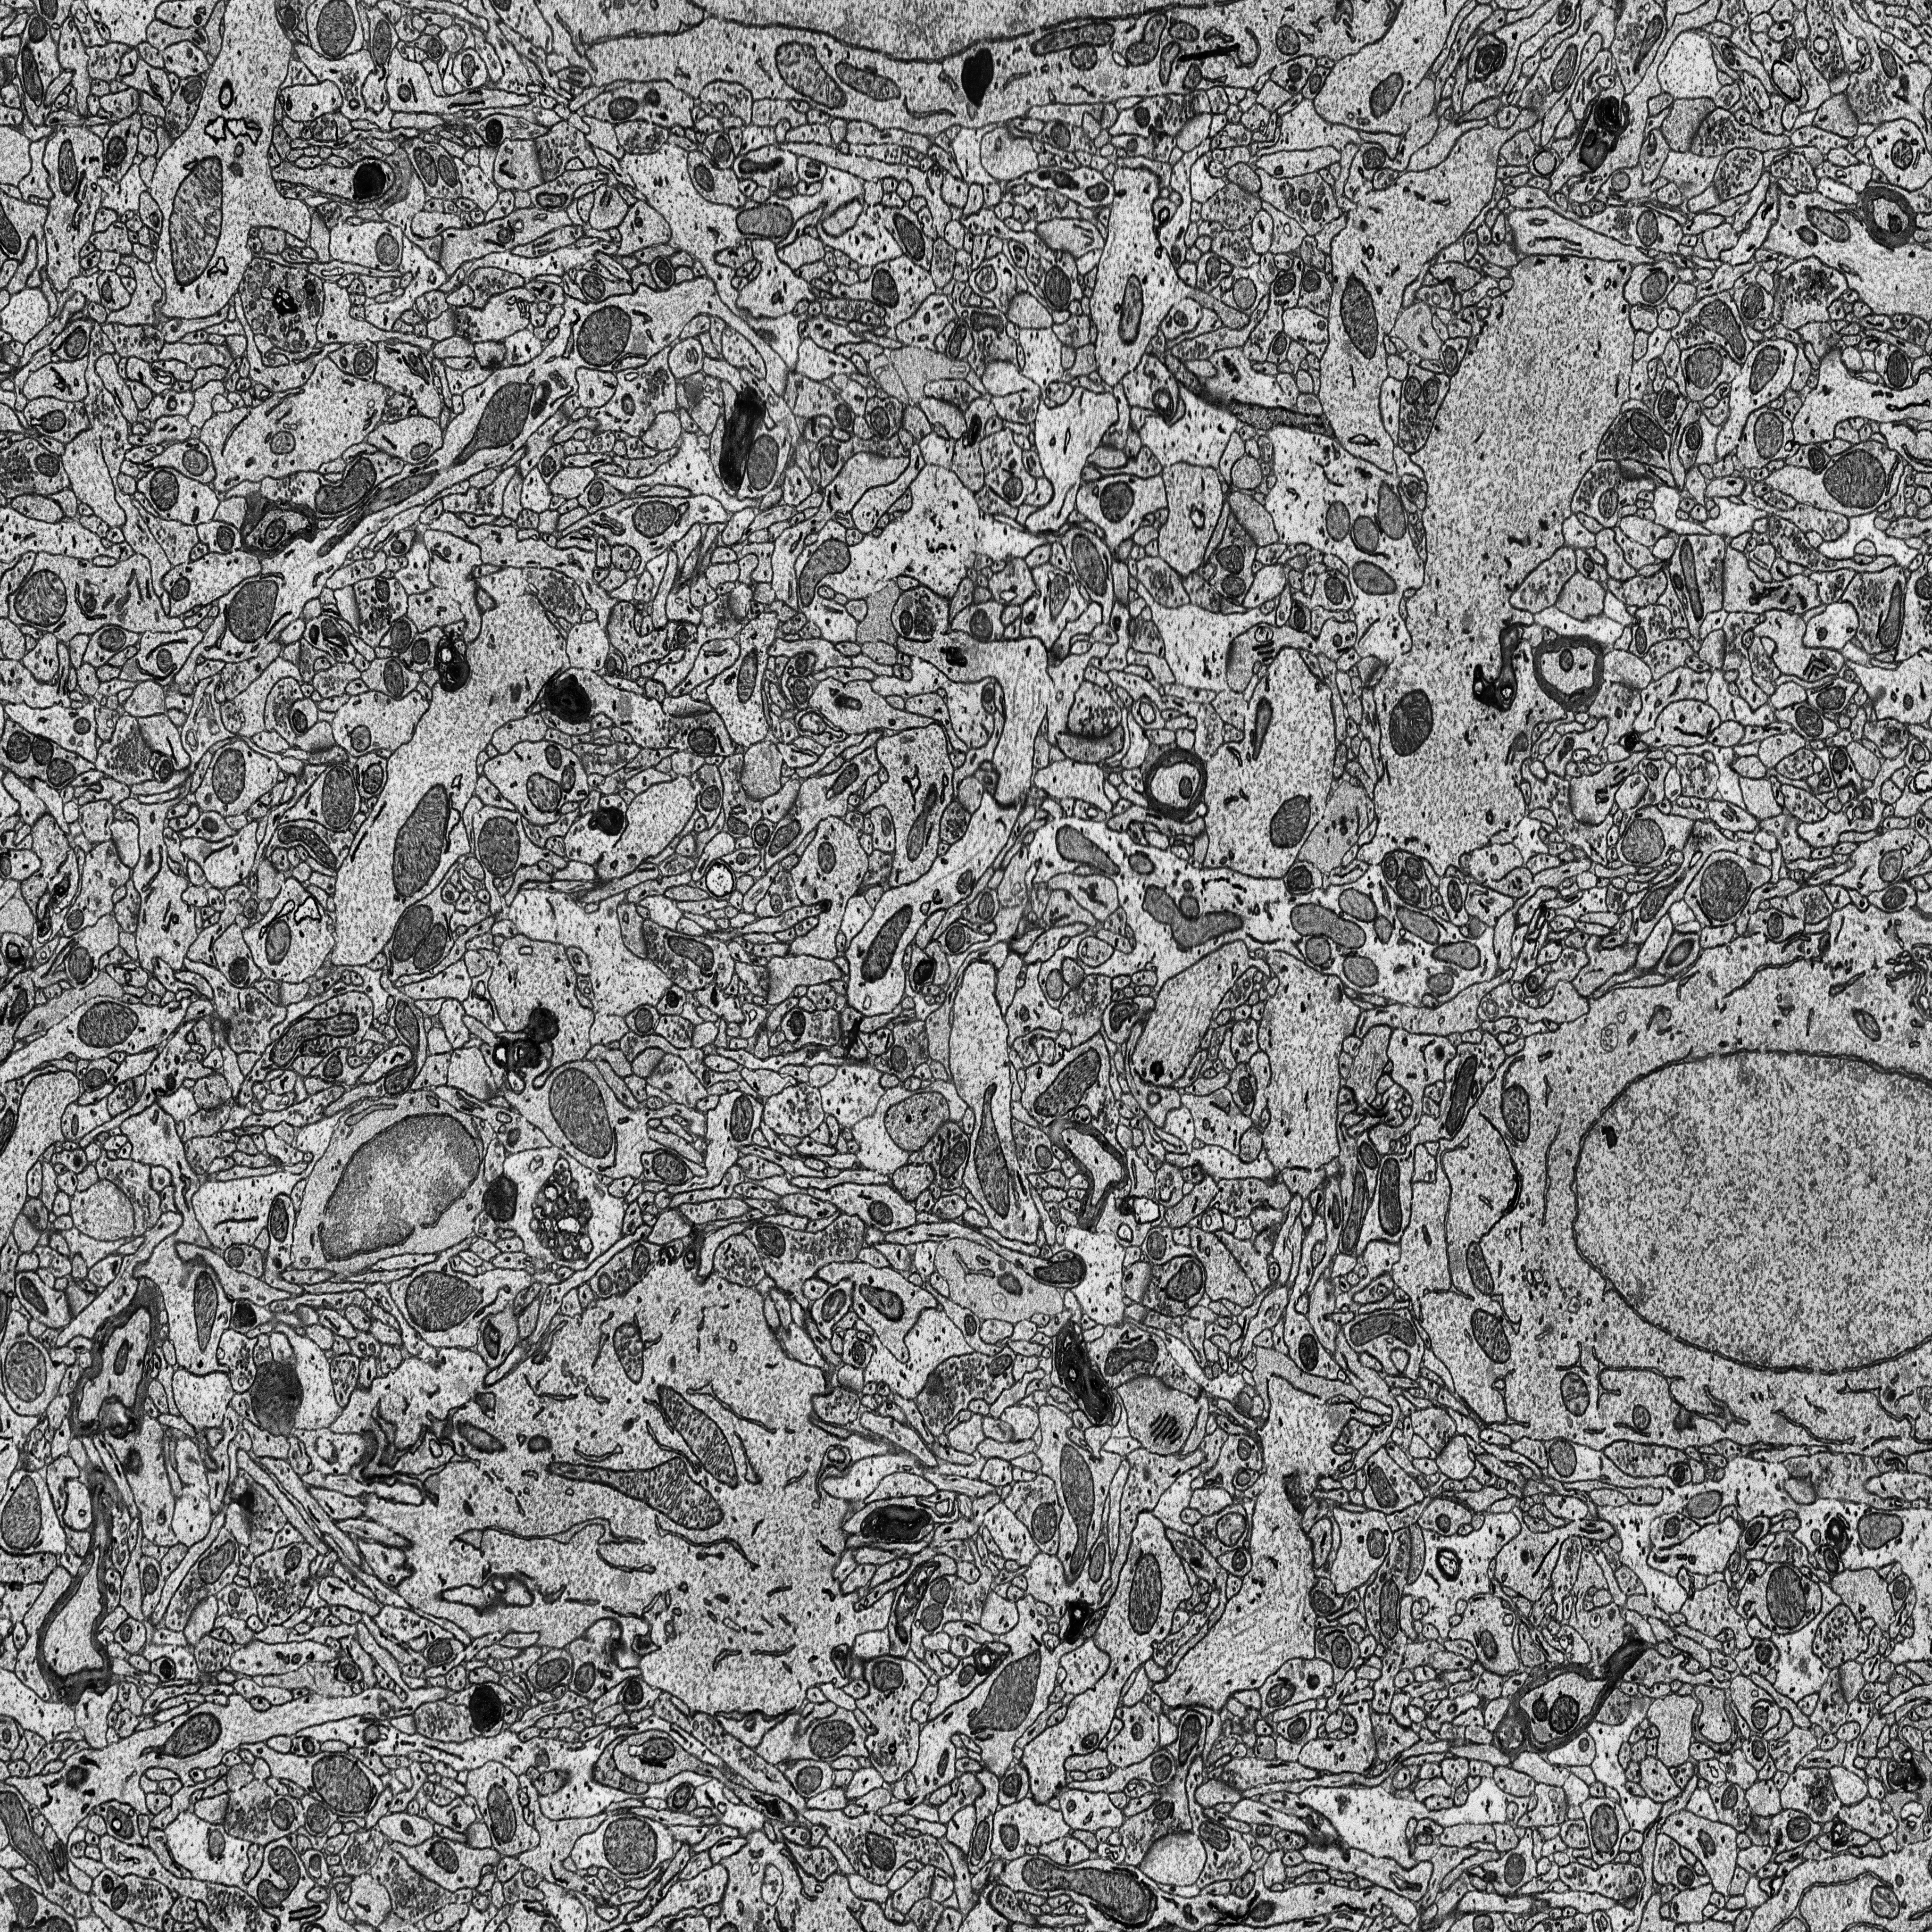
Electron microscopy slice of rat cortex tissue
Slice depth (z): 156
Mitochondria instances in slice: 413